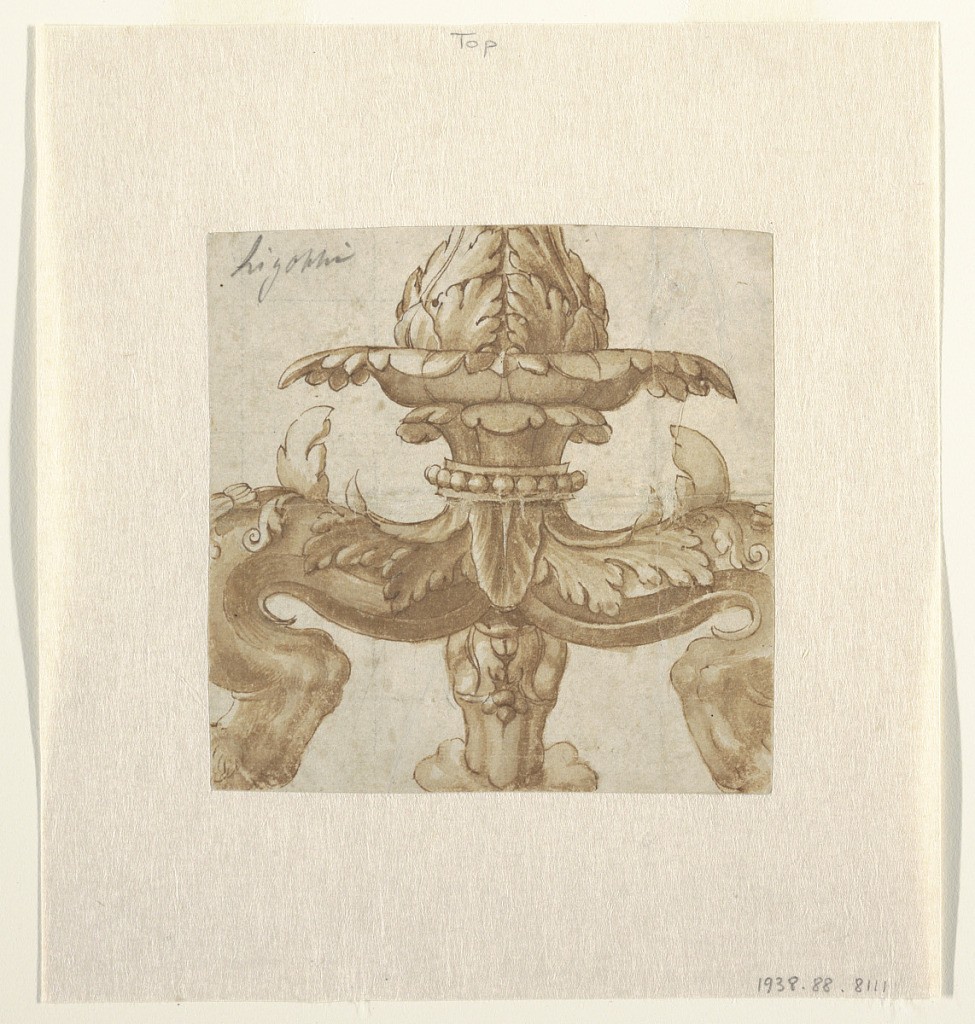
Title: Design for a Tripod Candlestick Base
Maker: Unknown
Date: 1520–43
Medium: Pen and brown ink, brush and brown wash over traves of black chalk, squared in black chalk on off-white squared paper, inlaid in cream paper
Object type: Drawing
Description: Cropped image of a candelabrum with three legs topped with an unopened floral motif.